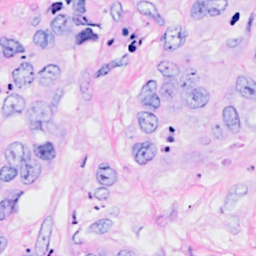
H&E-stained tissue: Breast